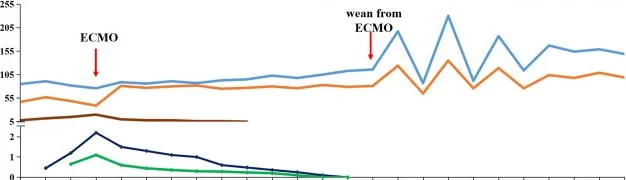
Dynamic changes in blood pressure and dosage of vasopressors in the patient. Systolic blood pressure (SBP), diastolic blood pressure (DBP), and dosages of norepinephrine (NE), epinephrine (E), dopamine (DA), and ECMO indicated. The dramatic cyclic blood pressure fluctuation during the catheter removed periods is particularly notable.
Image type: pathology (immunostaining)